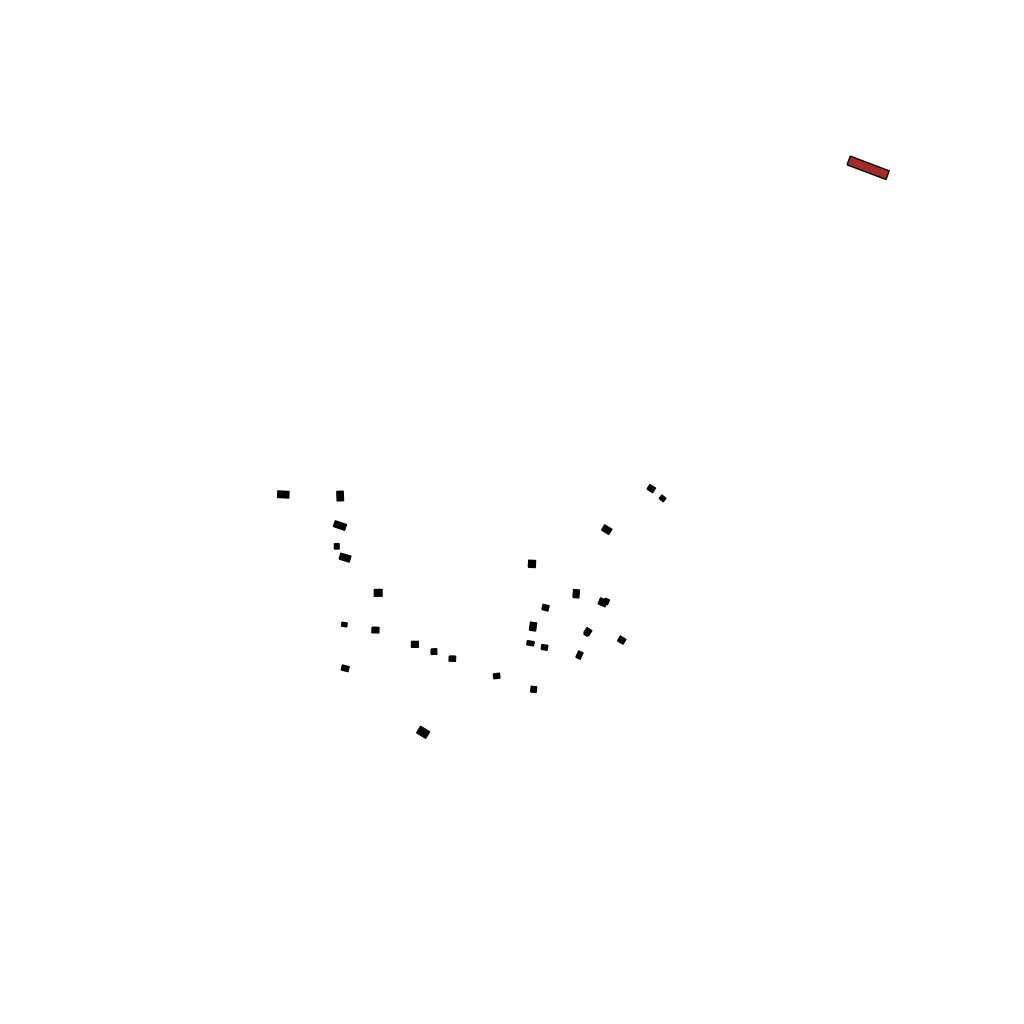
Tags: overhead vector_map, industrial, recreation, residential, individual_rise, density_3, Building, Facility, 1.0 km²